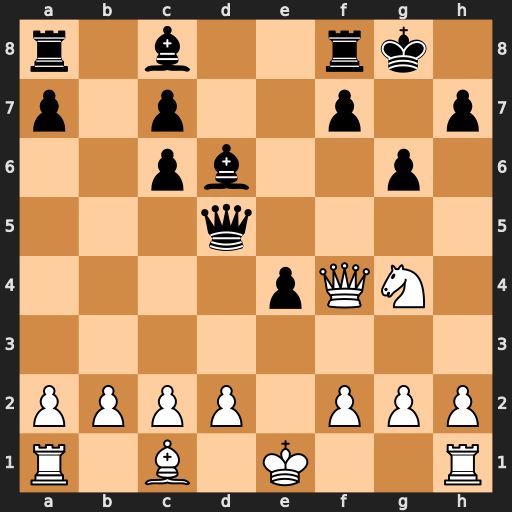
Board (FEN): r1b2rk1/p1p2p1p/2pb2p1/3q4/4pQN1/8/PPPP1PPP/R1B1K2R
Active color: w
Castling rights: KQ
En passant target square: -
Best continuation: Nf6+ Kg7 Nxd5 Bxf4 Nxf4